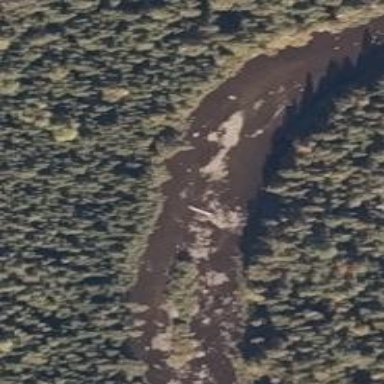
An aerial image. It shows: Scene featuring rapids in waterway.